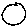
Label: circle